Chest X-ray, PA view. Patient: 56 years old, sex M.
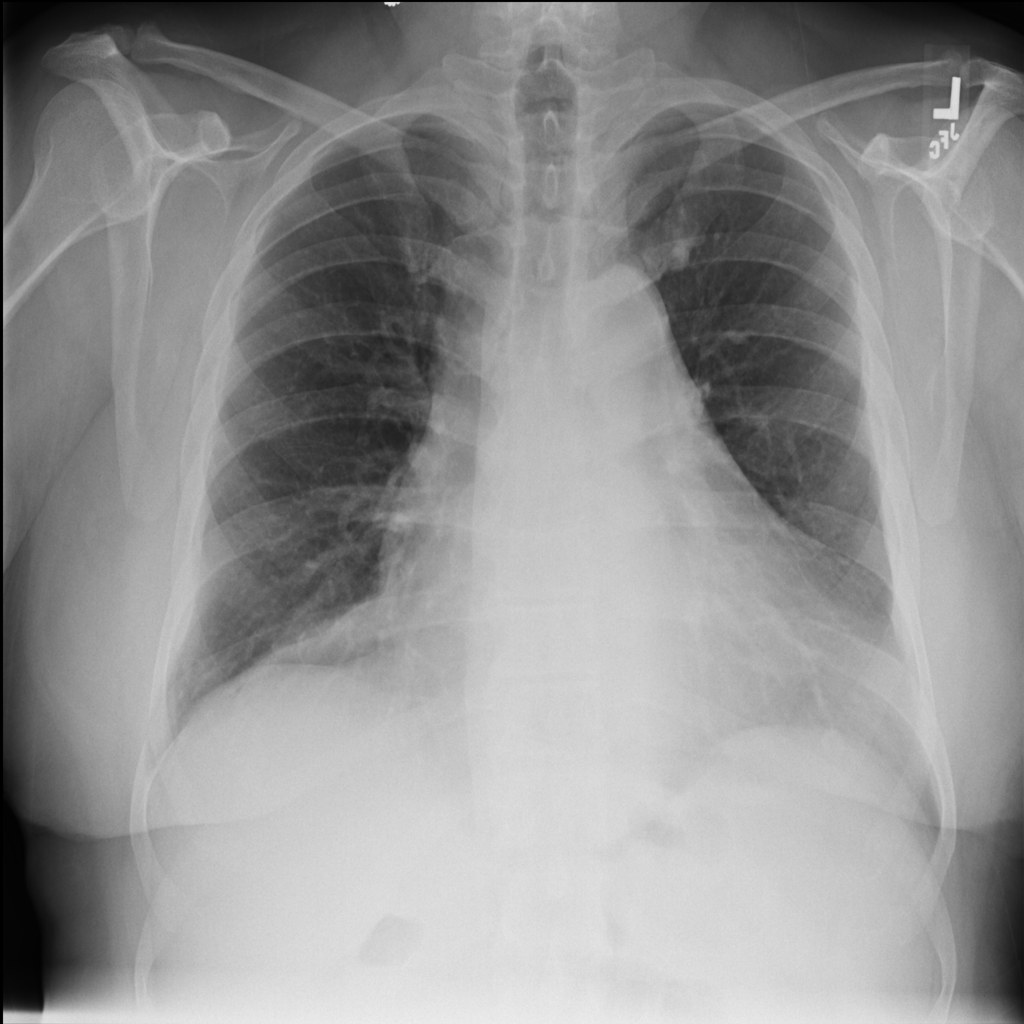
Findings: No Finding